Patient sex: M
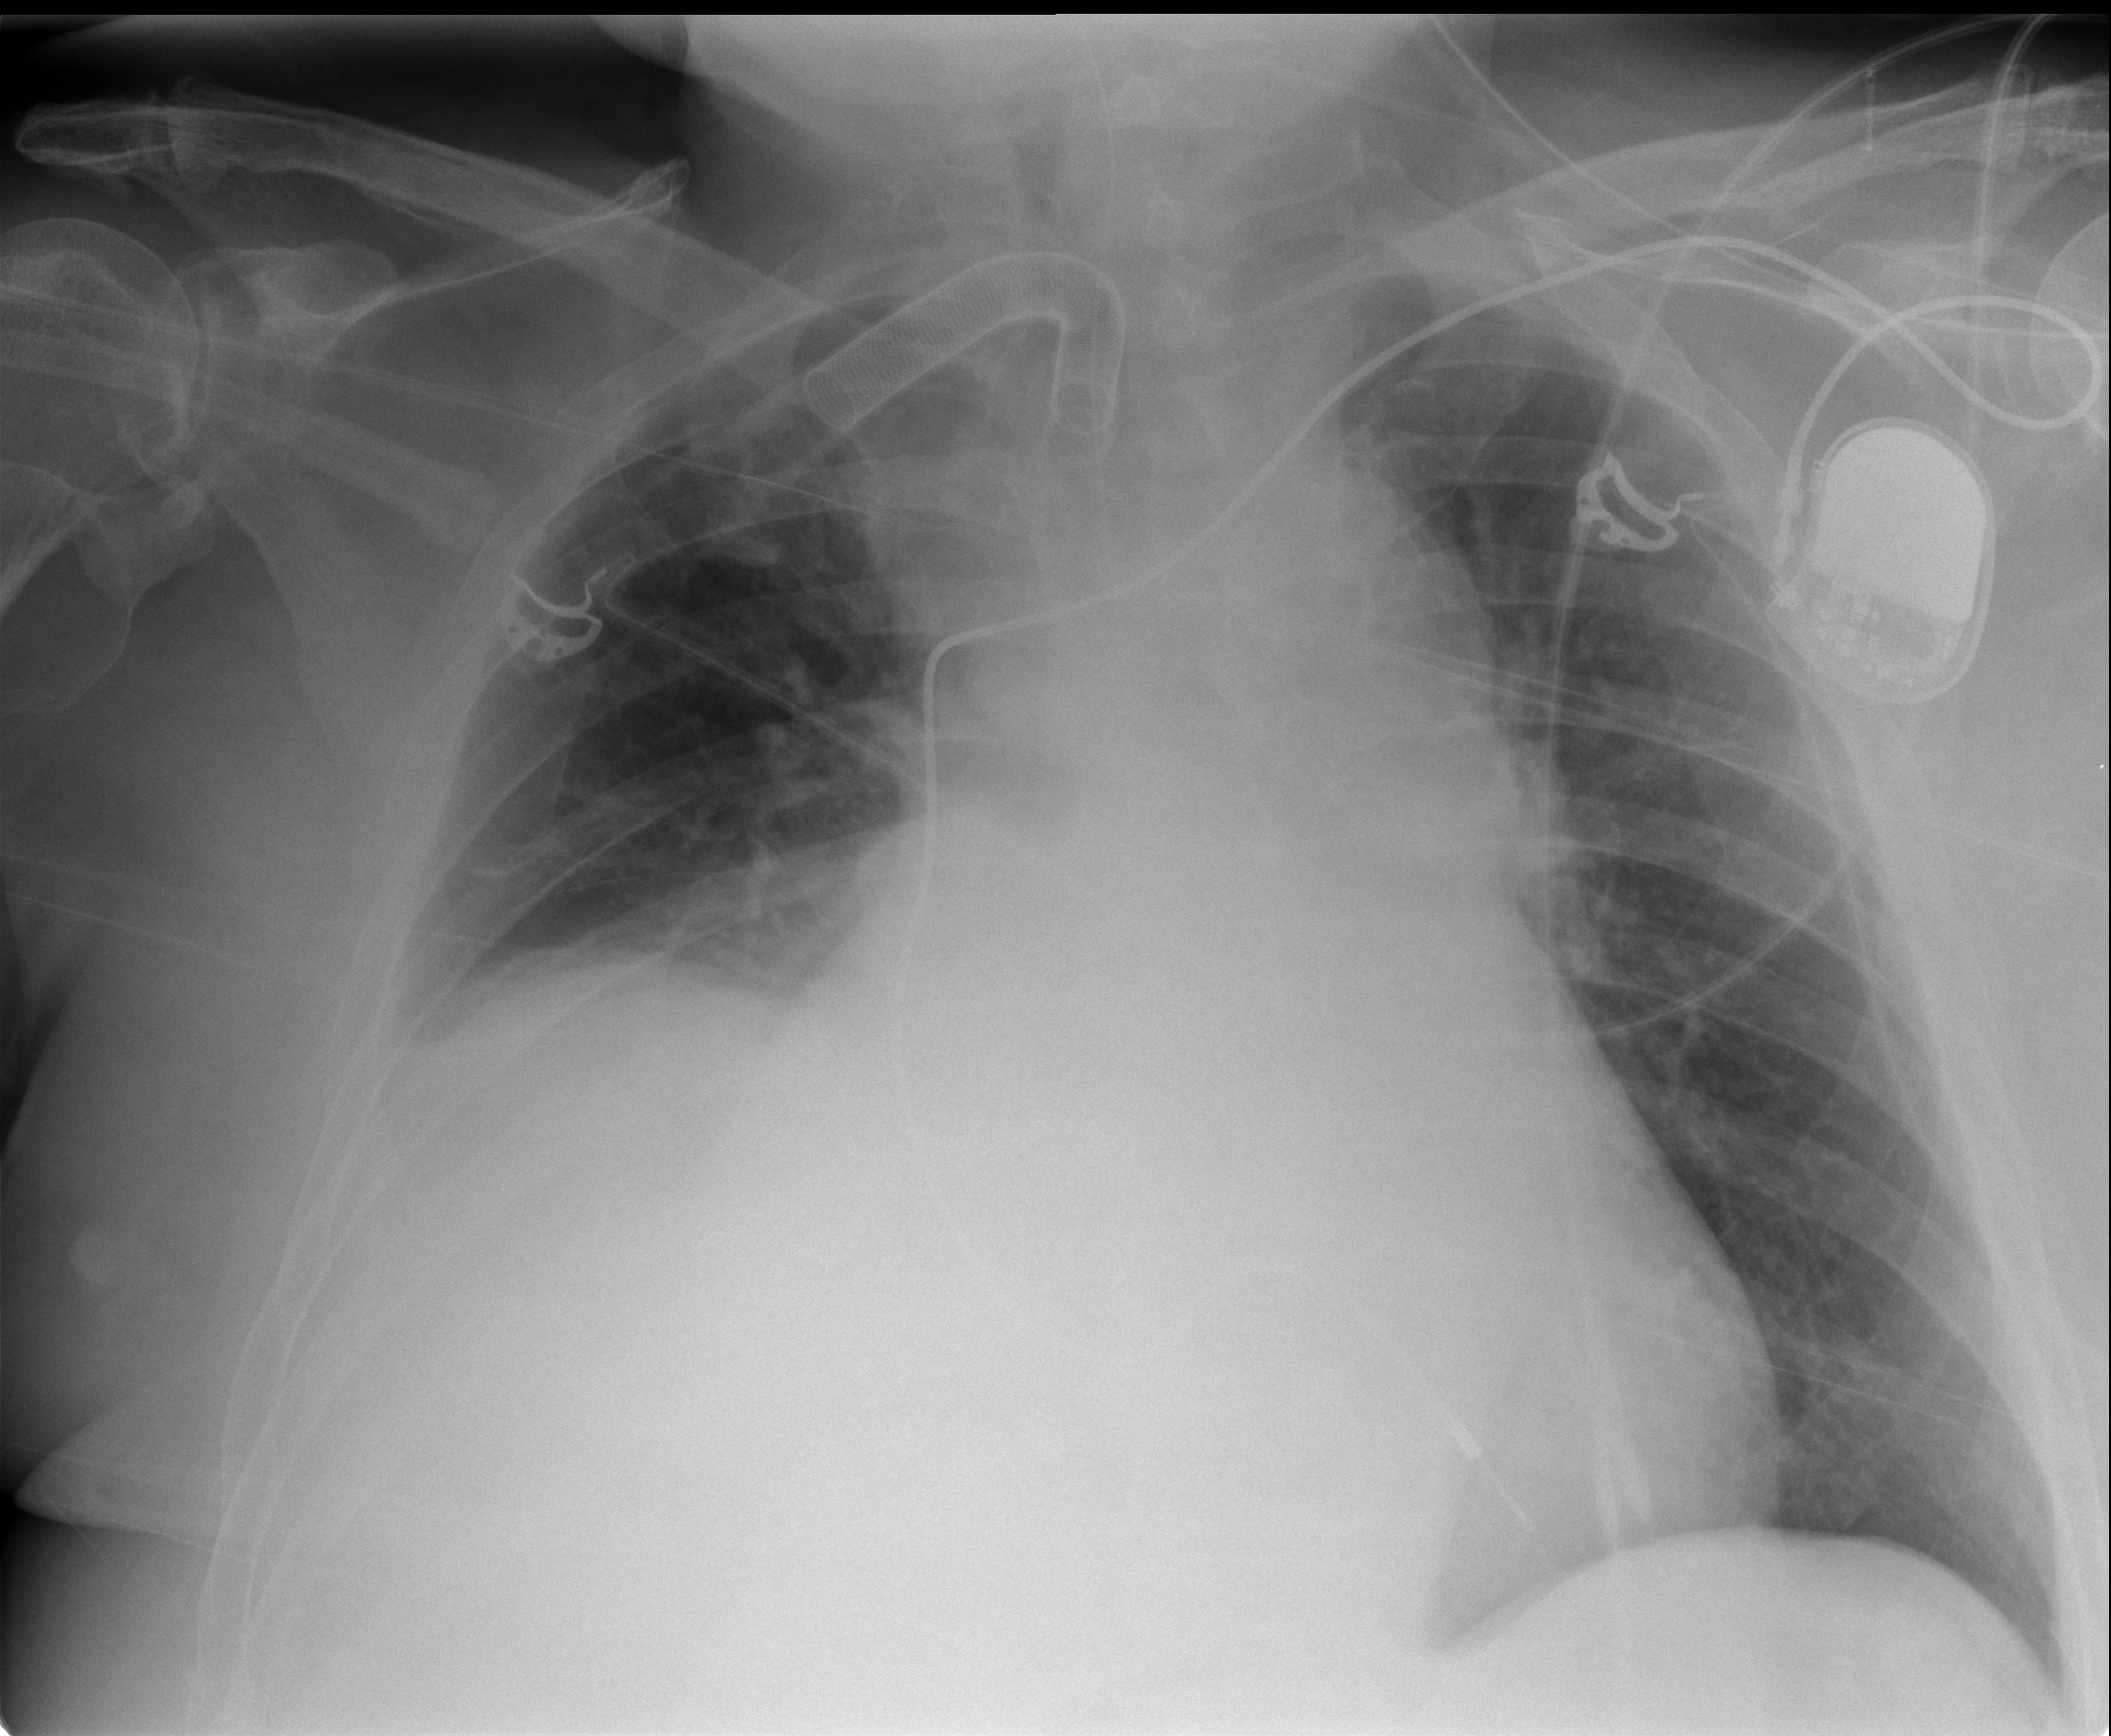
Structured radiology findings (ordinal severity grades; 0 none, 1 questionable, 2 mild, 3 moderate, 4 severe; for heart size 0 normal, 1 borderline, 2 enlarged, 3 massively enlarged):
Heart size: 2
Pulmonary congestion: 0
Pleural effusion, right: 1
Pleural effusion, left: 0
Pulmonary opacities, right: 0
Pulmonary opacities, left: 0
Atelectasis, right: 1
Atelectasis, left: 0